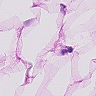
Metastatic tissue present: no